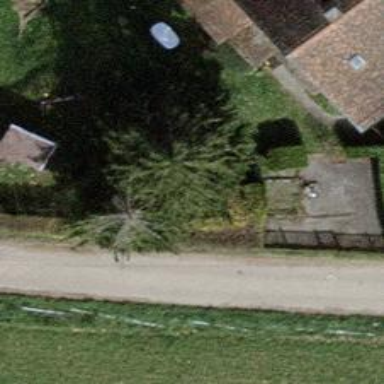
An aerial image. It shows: Evergreen needle-leaved tree.